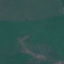
Land use / land cover class: Pasture